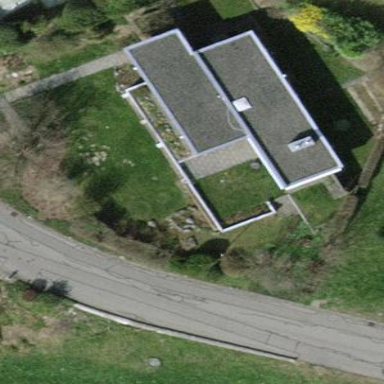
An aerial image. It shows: Simple and straightforward house.